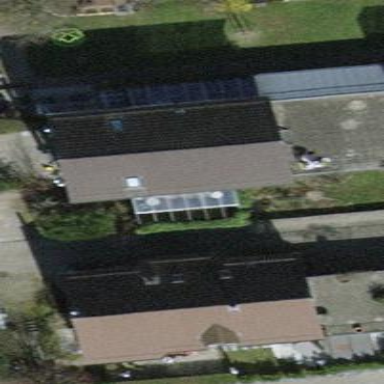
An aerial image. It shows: Building with tiled roof.